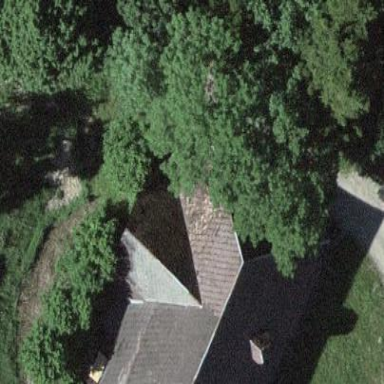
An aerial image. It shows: Farm building.